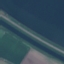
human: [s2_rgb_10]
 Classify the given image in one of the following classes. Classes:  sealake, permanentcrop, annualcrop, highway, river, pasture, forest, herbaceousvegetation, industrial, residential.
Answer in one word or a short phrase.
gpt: River